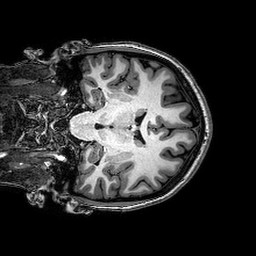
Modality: T1w
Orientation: coronal
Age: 20
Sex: female
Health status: healthy
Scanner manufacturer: philips
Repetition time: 0.008172 s
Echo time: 0.00374 s